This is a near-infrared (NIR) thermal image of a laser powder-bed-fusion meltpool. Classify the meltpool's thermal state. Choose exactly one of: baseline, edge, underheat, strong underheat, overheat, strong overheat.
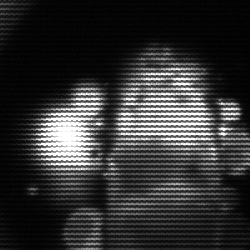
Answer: strong underheat